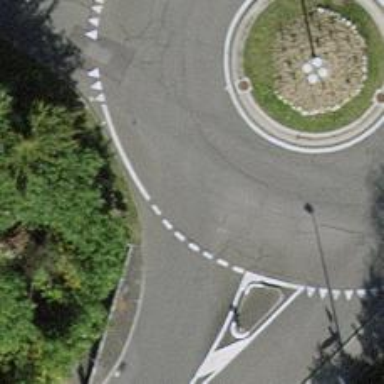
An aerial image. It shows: Secondary road with asphalt surface leading to roundabout.